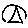
Label: triangle